Field crop: tomato
Growth stage: 2
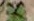
Species: solanum